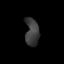
Tissue: lung
Cell type: Others
Senescence score: 0.2334
Nuclear area (px): 369
Mean DAPI intensity: 61.19